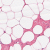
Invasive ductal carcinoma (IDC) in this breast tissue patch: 0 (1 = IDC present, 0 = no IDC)